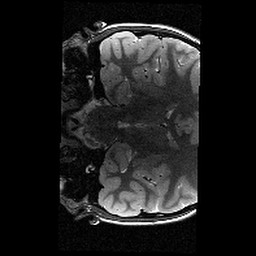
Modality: T2w
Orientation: coronal
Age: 10
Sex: male
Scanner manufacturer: siemens
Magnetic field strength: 3 T
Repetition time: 9.23 s
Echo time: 0.067 s